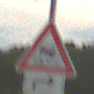
Verkehrszeichen: SchleuderOderRutschgefahr
Zusatzzeichen unten: RichtungsangabeDurchPfeile5
Umgebung: Outdoor, RoadRail
Tageszeit: SunriseSunset
Wetter: PartlyCloudy
Licht: Natural
Jahreszeit: NotSpecified
Kontrast: LowContrast